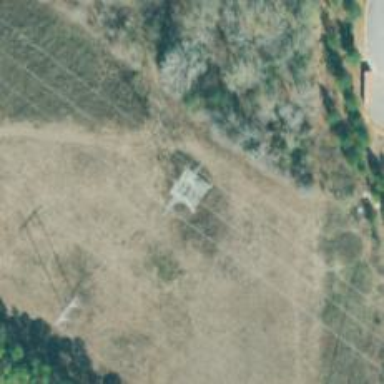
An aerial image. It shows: Lattice structure tower.